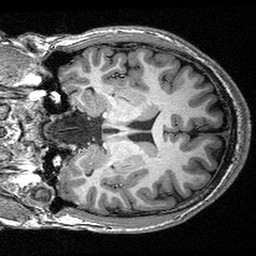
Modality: T1w
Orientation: coronal
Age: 23
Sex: male
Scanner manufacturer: siemens
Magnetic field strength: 3 T
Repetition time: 2.53 s
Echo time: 0.00309 s